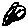
Label: cat